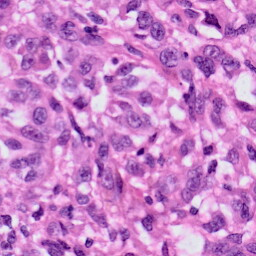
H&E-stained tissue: Skin